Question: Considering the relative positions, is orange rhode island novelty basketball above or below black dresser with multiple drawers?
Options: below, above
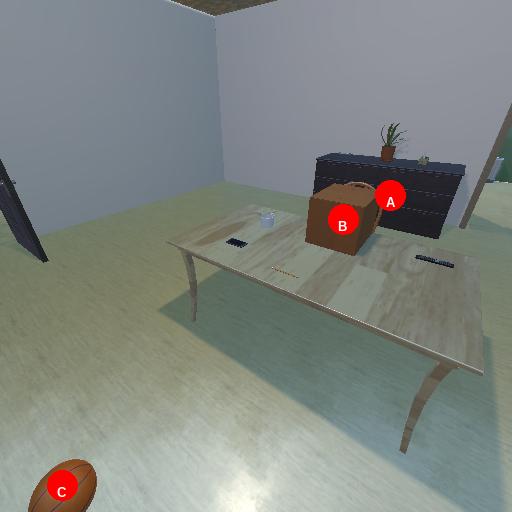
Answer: below